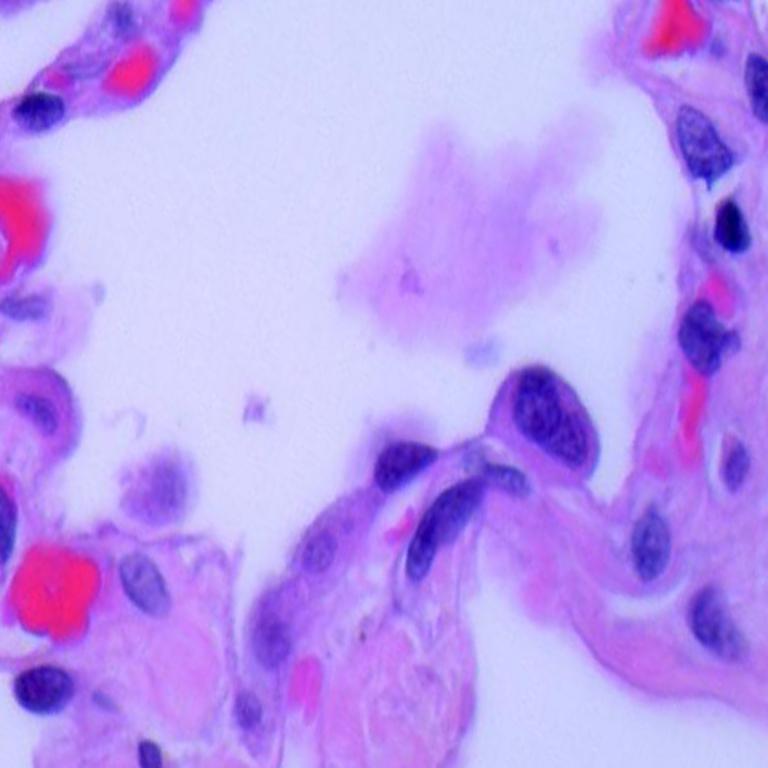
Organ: lung
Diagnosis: benign